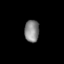
Tissue: lung
Cell type: Fibroblasts
Senescence score: 0.6146
Nuclear area (px): 314
Mean DAPI intensity: 135.14